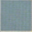
Piece: xx